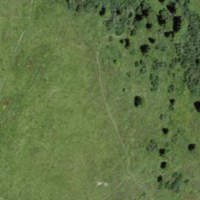
EUNIS habitat code: 26
Species observed at this site:
Arnica montana